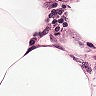
Metastatic tissue present: no